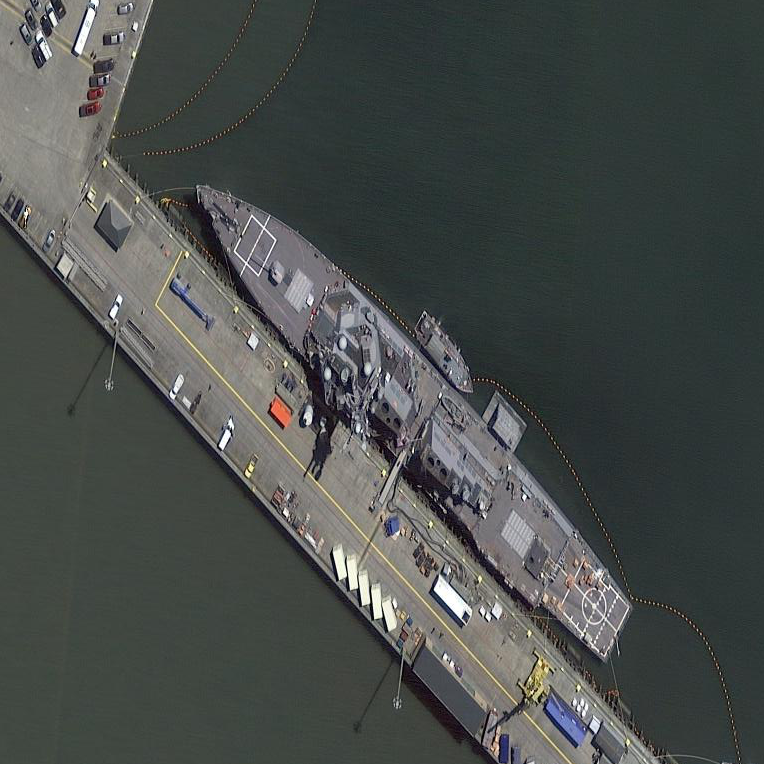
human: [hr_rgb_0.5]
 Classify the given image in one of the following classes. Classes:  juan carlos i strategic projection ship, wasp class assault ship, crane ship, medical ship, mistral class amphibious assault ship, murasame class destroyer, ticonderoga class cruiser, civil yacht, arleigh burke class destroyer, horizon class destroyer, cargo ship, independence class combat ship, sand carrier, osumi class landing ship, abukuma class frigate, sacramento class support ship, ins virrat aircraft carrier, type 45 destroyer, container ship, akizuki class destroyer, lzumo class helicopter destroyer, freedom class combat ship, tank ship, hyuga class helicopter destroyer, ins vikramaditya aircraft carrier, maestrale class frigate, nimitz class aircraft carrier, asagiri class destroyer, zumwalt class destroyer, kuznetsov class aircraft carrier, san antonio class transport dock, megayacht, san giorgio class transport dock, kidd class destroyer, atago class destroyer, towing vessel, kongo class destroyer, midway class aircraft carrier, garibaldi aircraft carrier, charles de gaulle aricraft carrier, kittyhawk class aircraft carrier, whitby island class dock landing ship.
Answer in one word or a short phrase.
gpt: Arleigh Burke class destroyer